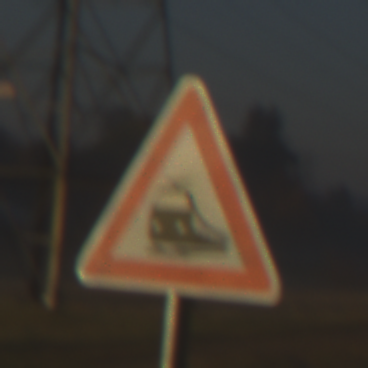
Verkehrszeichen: Bahnuebergang
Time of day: SunriseSunset
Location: Outdoor (Nature)
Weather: Clear
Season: NotSpecified
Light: Natural